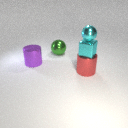
large purple metal cylinder to the left of large green metal sphere